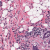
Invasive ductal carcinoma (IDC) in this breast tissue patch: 1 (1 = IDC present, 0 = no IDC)